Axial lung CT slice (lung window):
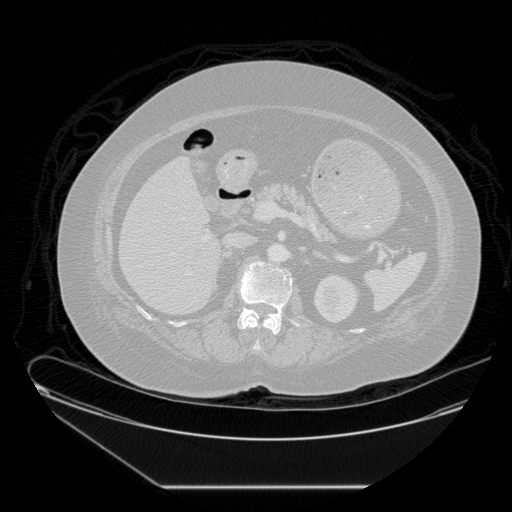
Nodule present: no